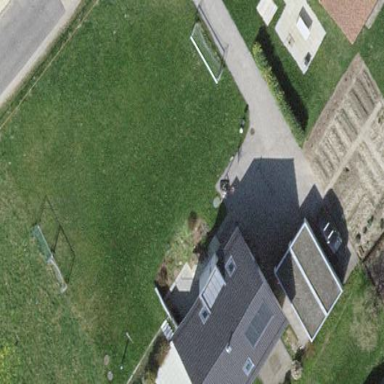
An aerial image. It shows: Residential building.